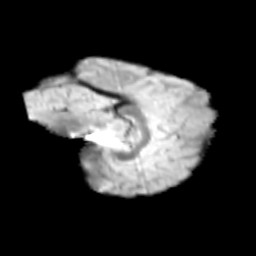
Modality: T2w
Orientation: sagittal
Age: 9
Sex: male
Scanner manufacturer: siemens
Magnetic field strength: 3 T
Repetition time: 3.8 s
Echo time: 0.07 s